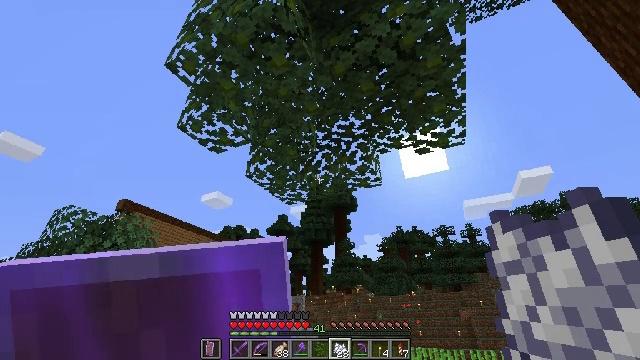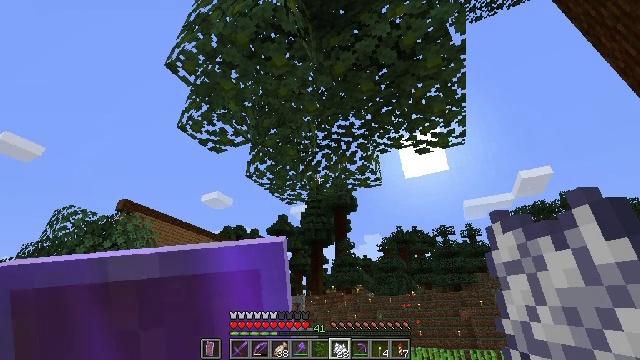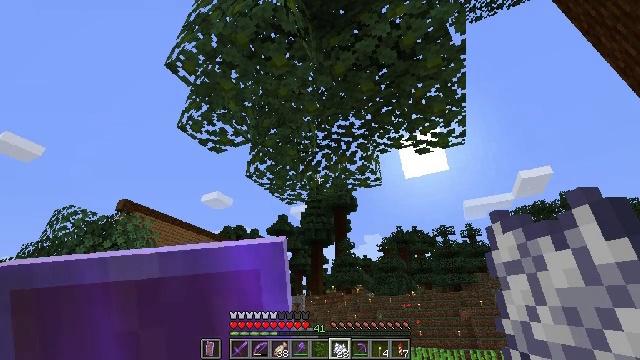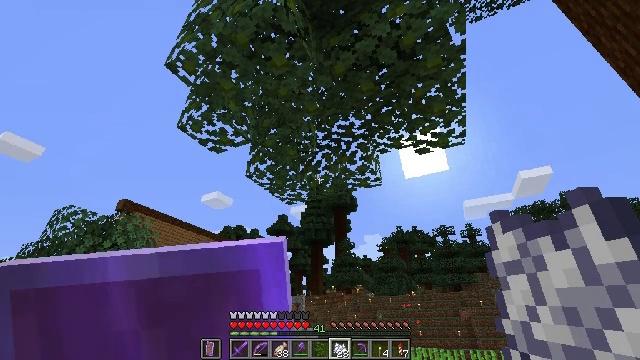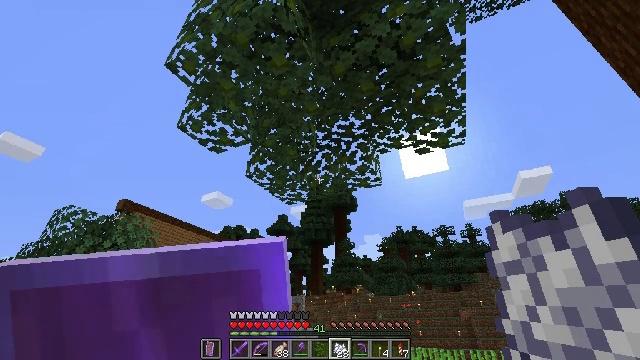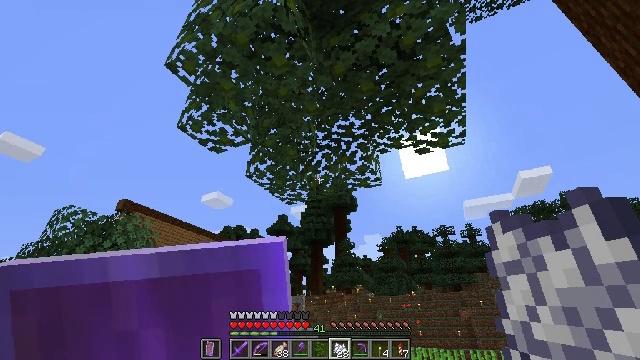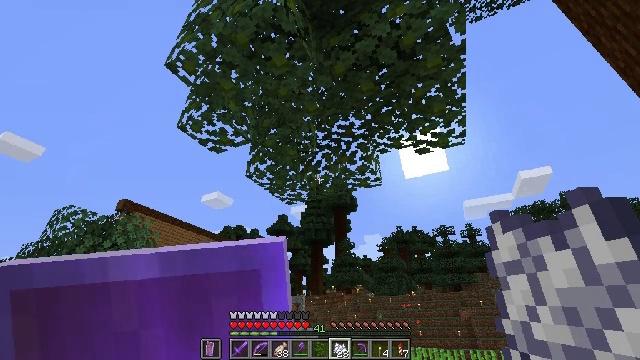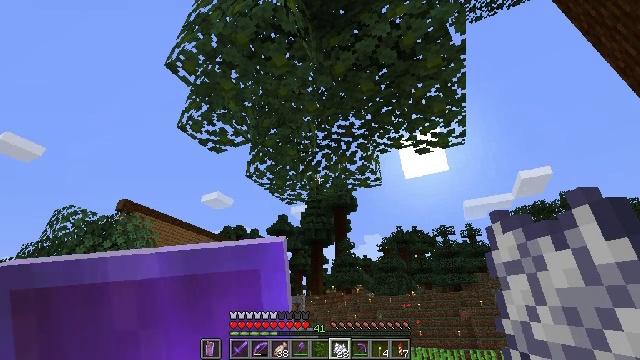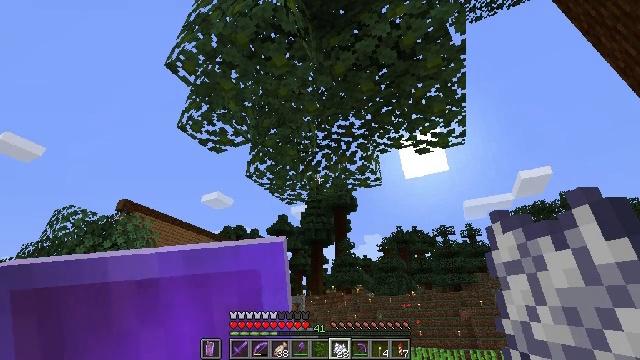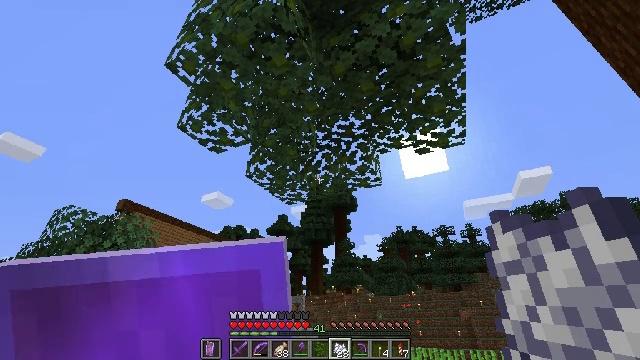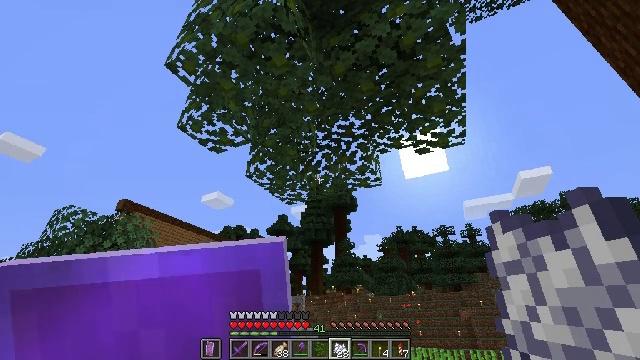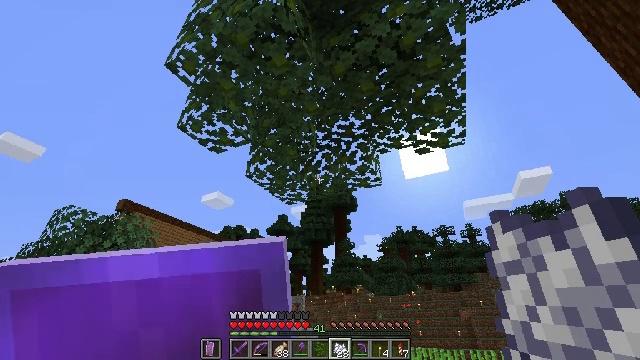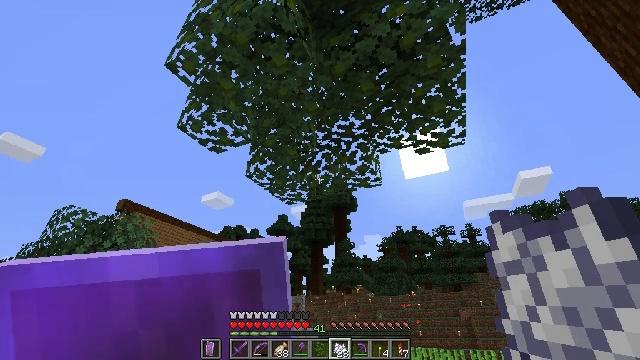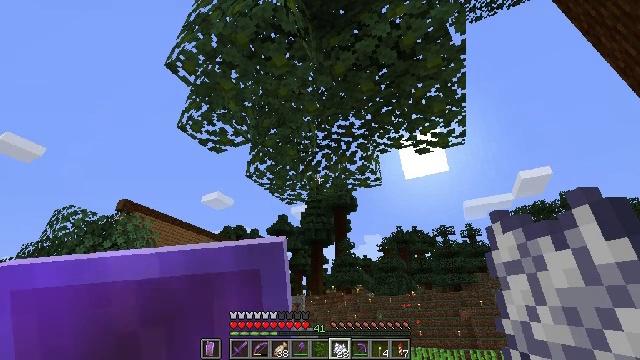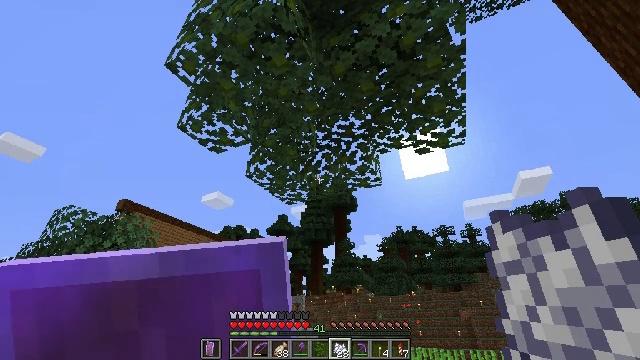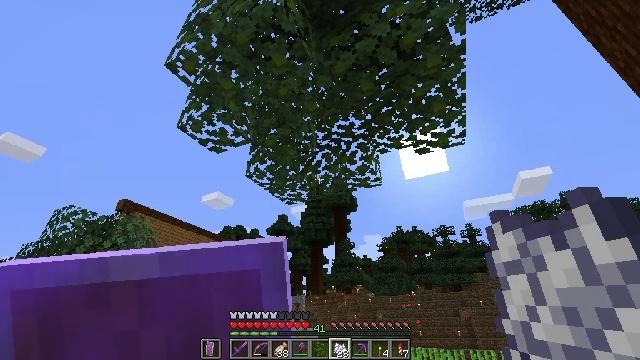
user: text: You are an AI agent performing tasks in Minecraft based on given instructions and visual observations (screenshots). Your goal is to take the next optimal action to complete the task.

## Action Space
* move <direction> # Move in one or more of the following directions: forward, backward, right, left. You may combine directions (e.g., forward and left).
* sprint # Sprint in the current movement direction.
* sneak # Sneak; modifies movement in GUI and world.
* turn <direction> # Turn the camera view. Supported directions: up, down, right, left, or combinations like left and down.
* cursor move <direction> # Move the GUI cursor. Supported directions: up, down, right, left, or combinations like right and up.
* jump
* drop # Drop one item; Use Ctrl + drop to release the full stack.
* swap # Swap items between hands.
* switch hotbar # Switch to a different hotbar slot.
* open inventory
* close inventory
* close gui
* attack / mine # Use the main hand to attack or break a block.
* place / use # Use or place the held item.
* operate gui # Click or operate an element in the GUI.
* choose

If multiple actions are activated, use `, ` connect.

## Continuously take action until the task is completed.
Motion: motion action
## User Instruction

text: Attack the jungle leaves to remove it.
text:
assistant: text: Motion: no_op
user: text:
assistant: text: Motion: no_op
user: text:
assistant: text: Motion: no_op
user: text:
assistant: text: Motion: no_op
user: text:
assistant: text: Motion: no_op
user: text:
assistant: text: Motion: no_op
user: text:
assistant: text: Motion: no_op
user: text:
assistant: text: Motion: no_op
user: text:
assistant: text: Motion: no_op
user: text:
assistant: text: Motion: no_op
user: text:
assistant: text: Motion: no_op
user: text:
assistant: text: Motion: no_op
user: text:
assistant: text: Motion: no_op
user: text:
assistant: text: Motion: no_op
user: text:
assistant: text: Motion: no_op
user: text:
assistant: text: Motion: no_op
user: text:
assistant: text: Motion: no_op
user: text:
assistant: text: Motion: no_op
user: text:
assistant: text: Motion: no_op
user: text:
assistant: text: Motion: no_op
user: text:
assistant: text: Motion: no_op
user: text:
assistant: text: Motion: no_op
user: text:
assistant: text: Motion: no_op
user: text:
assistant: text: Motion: no_op
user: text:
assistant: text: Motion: no_op
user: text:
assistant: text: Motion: no_op
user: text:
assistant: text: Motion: no_op
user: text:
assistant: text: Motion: no_op
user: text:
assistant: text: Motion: no_op
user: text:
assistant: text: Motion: no_op